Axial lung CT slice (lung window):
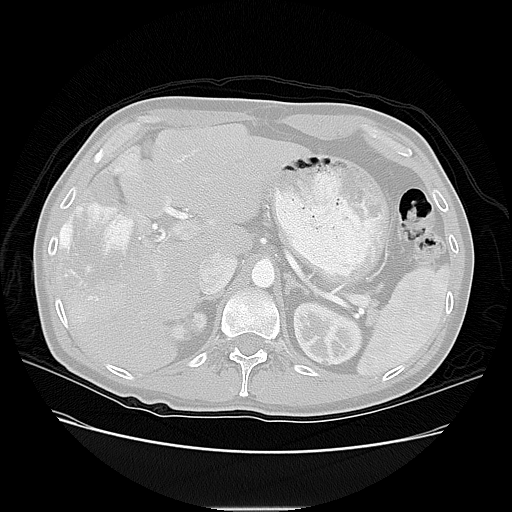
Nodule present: no